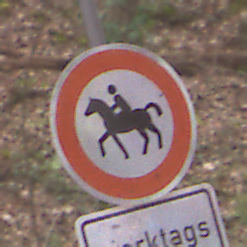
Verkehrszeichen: VerbotReiter
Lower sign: ZeitangabenMitBeschraenkungAufWochentage1
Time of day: Midday
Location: Outdoor (Nature)
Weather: Overcast
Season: Autumn
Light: Natural